Current action and preconditions to check: trajectory_clear

Your task: For each precondition in the list above, predict whether it will hold at this action.

Consider the current scene as observed from the mobile robot's camera, and analyze the predicted future states of all dynamic agents (e.g., people, animals, vehicles, or any moving entities) within the NEXT SECOND.

IMPORTANT: Only answer "very likely" if you are absolutely certain—based on strong, clear evidence—that a dynamic agent will violate the precondition in the predicted future state. Do NOT answer "very likely" for unlikely, ambiguous, or low-probability risks.

Ask yourself for each precondition: Is there a high probability, with clear and convincing evidence, that the predicted future states of any dynamic agent will interfere with the predicted future state of the currently executing action within the NEXT SECOND, causing that precondition to fail?

Assess the risk level based on these predictions. Use "likely" or "very likely" if motions create a clear risk of interference.

Use "neutral" or "improbable" if agents are nearby but their predicted paths are clearly diverging or non-conflicting.

Failure Risk Categories: "very improbable", "improbable", "neutral", "likely", "very likely"

Answer Format: Output ONLY the probability_of_failure value from these categories: "very improbable", "improbable", "neutral", "likely", "very likely"

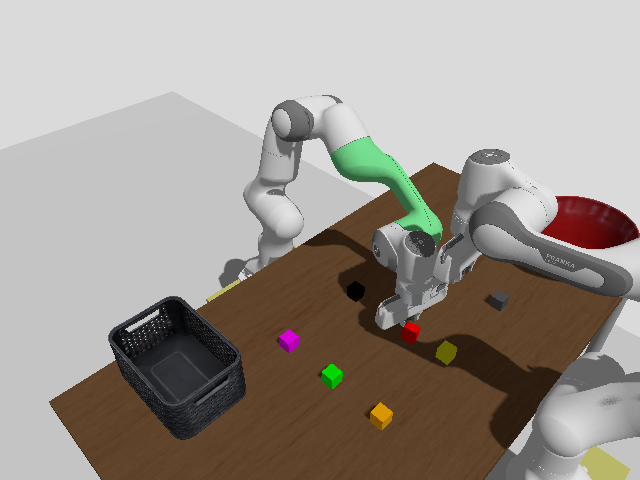

Answer: improbable